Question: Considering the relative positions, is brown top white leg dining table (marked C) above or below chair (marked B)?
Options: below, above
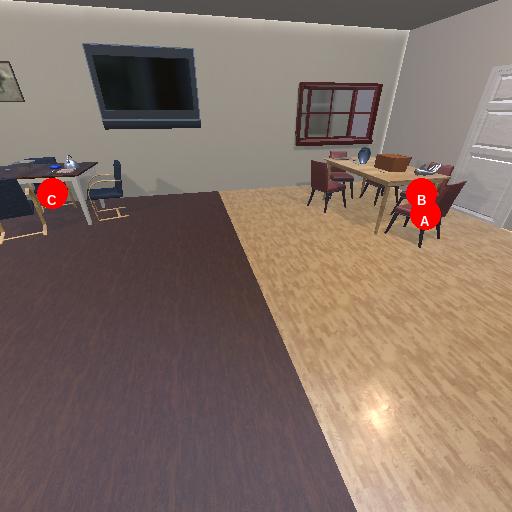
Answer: below